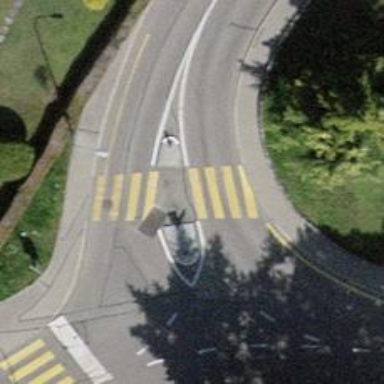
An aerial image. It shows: Zebra crossing with uncontrolled intersection and pedestrian island.